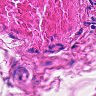
Metastatic tissue present: no